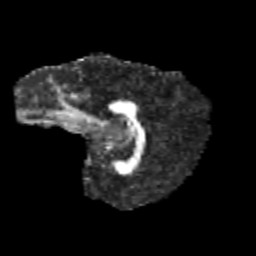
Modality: FA
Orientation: sagittal
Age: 12
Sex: female
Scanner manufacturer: siemens
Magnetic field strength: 3 T
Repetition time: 3.8 s
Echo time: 0.07 s